Interaction volume radius: 5 \u00c5
Interaction volume height: 10 \u00c5
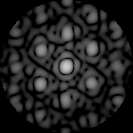
Disorder parameter: 0.4927